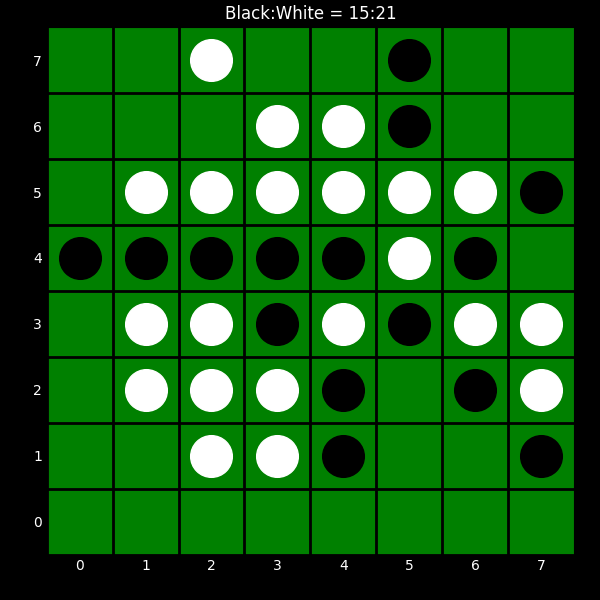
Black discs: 15
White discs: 21